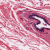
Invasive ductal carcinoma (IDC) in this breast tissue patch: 0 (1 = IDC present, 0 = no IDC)